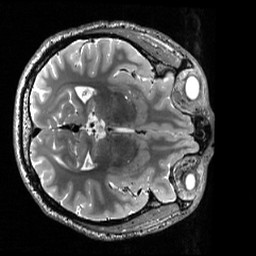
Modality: T2w
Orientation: axial
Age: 38
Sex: male
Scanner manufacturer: siemens
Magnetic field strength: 3 T
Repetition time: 3.2 s
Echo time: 0.566 s